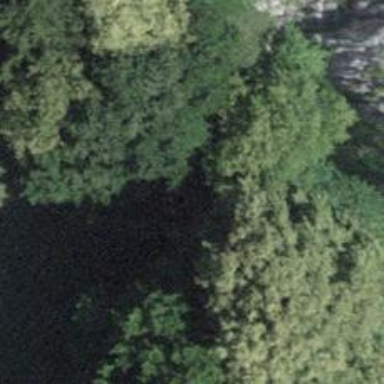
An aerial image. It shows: Cliff in nature.